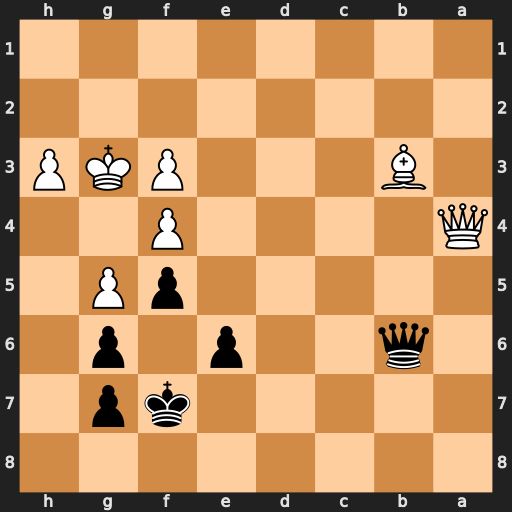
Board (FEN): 8/5kp1/1q2p1p1/5pP1/Q4P2/1B3PKP/8/8
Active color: b
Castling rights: -
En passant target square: -
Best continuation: Qg1+ Kh4 Qe1#